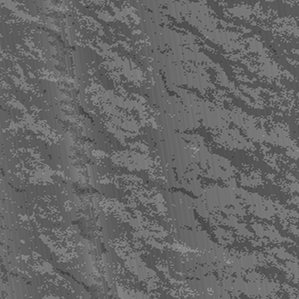
Label: frost